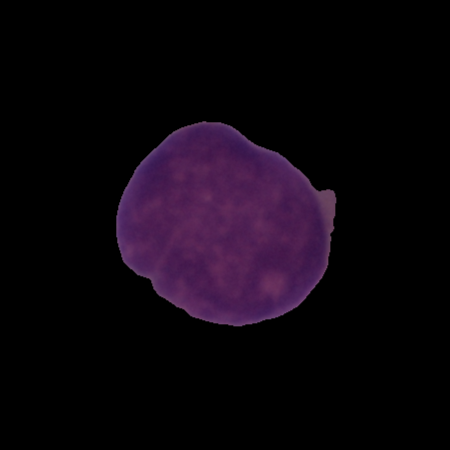
Label: cancer